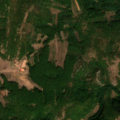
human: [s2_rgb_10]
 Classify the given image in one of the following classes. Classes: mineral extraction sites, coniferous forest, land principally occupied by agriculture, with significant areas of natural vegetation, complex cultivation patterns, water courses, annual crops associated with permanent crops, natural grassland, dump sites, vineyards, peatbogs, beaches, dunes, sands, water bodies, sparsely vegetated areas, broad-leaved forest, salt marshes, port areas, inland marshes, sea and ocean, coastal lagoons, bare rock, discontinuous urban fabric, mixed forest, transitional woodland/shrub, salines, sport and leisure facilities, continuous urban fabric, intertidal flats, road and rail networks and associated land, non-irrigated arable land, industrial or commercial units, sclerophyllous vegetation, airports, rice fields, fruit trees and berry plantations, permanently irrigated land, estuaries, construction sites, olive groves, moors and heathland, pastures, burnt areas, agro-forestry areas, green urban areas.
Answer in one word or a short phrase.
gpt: complex cultivation patterns, land principally occupied by agriculture, with significant areas of natural vegetation, broad-leaved forest, transitional woodland/shrub